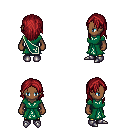
a pixel art fantasy rpg character, female body template, human, dark skin, sash dress, gold greaves, brunette long hairstyle, metal boots, four views (front, back, left, right), 2x2 character sprite sheet, small pixel art, hard edges, no anti-aliasing